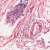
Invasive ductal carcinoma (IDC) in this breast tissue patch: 0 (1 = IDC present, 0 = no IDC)